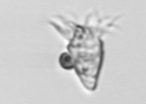
Label: Paratontonia_gracillima